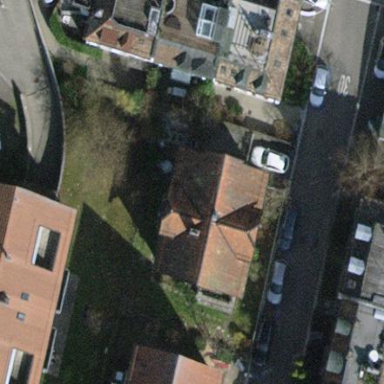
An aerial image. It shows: Gabled roof on building that houses apartments.